Question:
I am able to deploy my web-application from IDEA without problems using annotation-based url-mappings, so why does IDEA nevertheless highlight the tag as a violation of the schema-definition here?
(using IDEA 12.1.4, Tomcat 7)
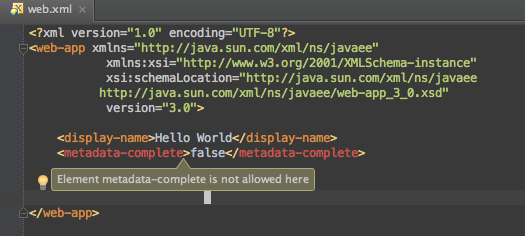
Answer: IDEA is validating your XML according to the schema and it is correctly saying that 'Element metadata-complete is not allowed here'.
If you look at the schema 'web-app_3.0.xsd' you'll see that it imports 'web-commmon_3.0.xsd'. And this 'web-common' schema has defined 'metadata-complete' to be part of the 'web-common-attributes'.
'''
<xsd:attributeGroup name="web-common-attributes">
<xsd:attribute name="version"
type="javaee:web-app-versionType"
use="required"/>
<xsd:attribute name="id"
type="xsd:ID"/>
<xsd:attribute name="metadata-complete"
type="xsd:boolean">
...
'''
In summary this means that 'metadata-complete' is an to 'web-app' element.
Change your xml to this instead:
'''
<?xml version=1.0 encoding="UTF-8"?>
<web-app xmlns="http://java.sun.com/xml/ns/javaee"
xmlns:xsi="http://www.w3.org/2001/XMLSchema-instance"
xsi:schemaLocation="http://java.sun.com/xml/ns/javaee
http://java.sun.com/xml/ns/javaee/web-app_3.0.xsd"
version="3.0"
metadata-complete="false">
<display-name>Hello World</display-name>
</web-app>
'''